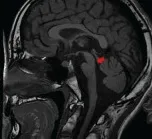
Findings of brain MRI in patients. (A, E) The ventricular system was enlarged (arrowhead in A), the sulci and cisterns were widened, the brain stem morphology was poor (arrowhead in E), and lacked a clear high signal indicating the neurohypophysis in patient 1.
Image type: radiology (mri)